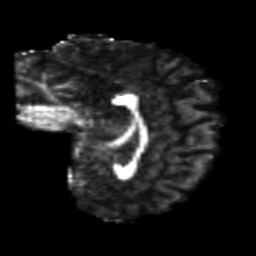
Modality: FA
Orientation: sagittal
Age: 21
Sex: female
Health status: healthy
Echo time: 0.074 s